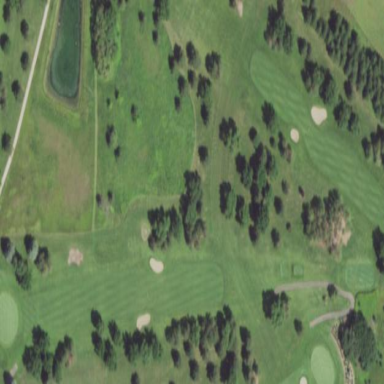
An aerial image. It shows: Rough area on grassy golf course.